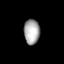
Tissue: lung
Cell type: Endothelial cells
Senescence score: 0.5709
Nuclear area (px): 385
Mean DAPI intensity: 168.561